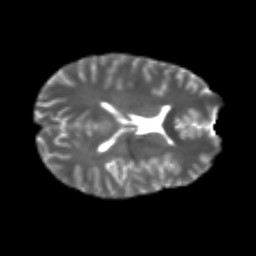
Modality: T2w
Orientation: axial
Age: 24
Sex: male
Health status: healthy
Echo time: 0.074 s